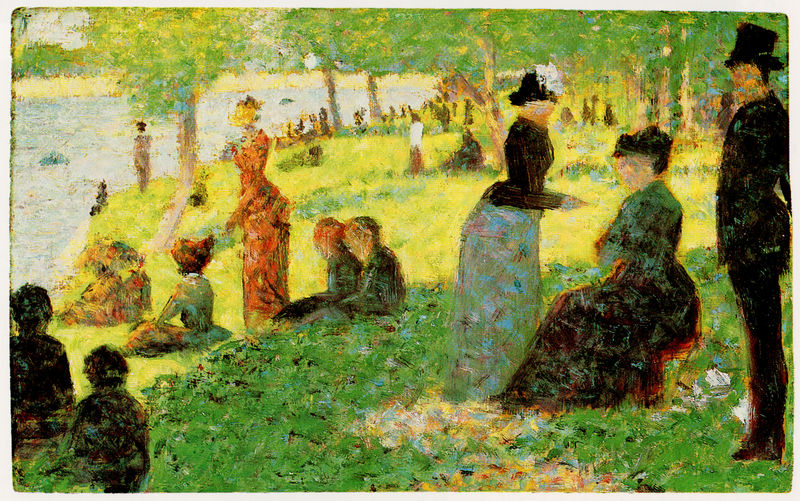
Titel: Petite Esquisse
Künstler: Georges Pierre Seurat
Standort: Chicago (Illinois)
Institution: The Art Institute of Chicago
Schlagwörter: blau, dunkel, gemälde, mann, schatten, baden, baumstämme, bäume, fluss, frauen, gelb, grün, impressionismus, menschen, see, sitzen, ufer, damen, frau, hell, hut, hüte, kleid, kleider, licht, männer, renoir, schwarz, weiss, gras, rot, wiese, gesellschaft, malerei, zylinder, anzug, gesichter, herr, schauen, öl, natur, personen, zilinder, wald, kinder, sommer, strand, röcke, pointilismus, ausflug, picknick, rast, figuren, blue, chair, hat, men, people, red, white, women, afternoon, black, dresses, france, green, manet, sitting, skirt, woman, yellow, flowers, striche, punkte, bad, paris, strich, sonntag, man, tree, boat, lake, landscape, shore, water, island, sun, trees, pinselstriche, seurat, costume, signac, grass, light, river, garden, impressionism, shadow, hats, sketch, french, boats, suits, stroll, fraune, monet, park, party, clothes, seine, pointillismus, neo, walk, pointillism, study, monkey, bathing, resting, fishing, top hat, color theory, standing, umbrella, greens, george, picnic, banks, bustle, chevreul, cylinder, expressionsim, george seurat, georges, georges seurat, grand, grand jatte, grande, grande jatte, jatte, neo impressionism, parc, pointalism, postimpressionism, recreation, river banks, riverside, sunday